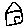
Label: house